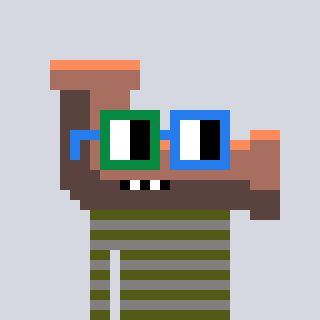
a pixel art character with square green and blue glasses, a pipe-shaped head and a bluegrey-colored body on a cool background